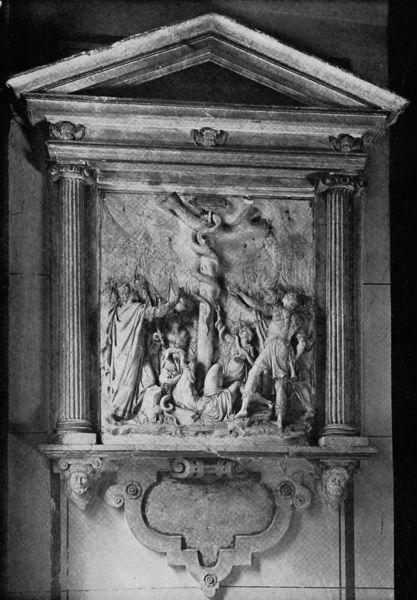
Titel: Die Aufrichtung der Kupferschlange
Künstler: Willem van den Broecke
Institution: Slotkerk te Schwerin
Schlagwörter: baum, feuer, gott, kopf, kämpfer, mann, umhang, weiß, wolken, dreieck, menschen, grau, köpfe, marmor, männer, säule, säulen, dach, rosen, leute, wand, architektur, bibel, rahmen, sockel, stein, tod, bild, stamm, kirche, gewand, engel, putto, relief, stab, giebel, pilaster, romantik, schlacht, sturm, kartusche, detail, bildhauerei, foto, kreuz, pfahl, schwarzweiß, soldat, schlange, medizin, altar, kapitelle, kapitell, portal, römer, sims, gesims, voluten, jesus, altes testament, kirchenraum, putten, putti, bund, klassizistisch, kassette, andenken, bildhauerarbeit, epitaph, jude, juden, götze, gemeiselt, eherne schlange, totengedenken, götzue, medizinstab, bildhauerarbveit